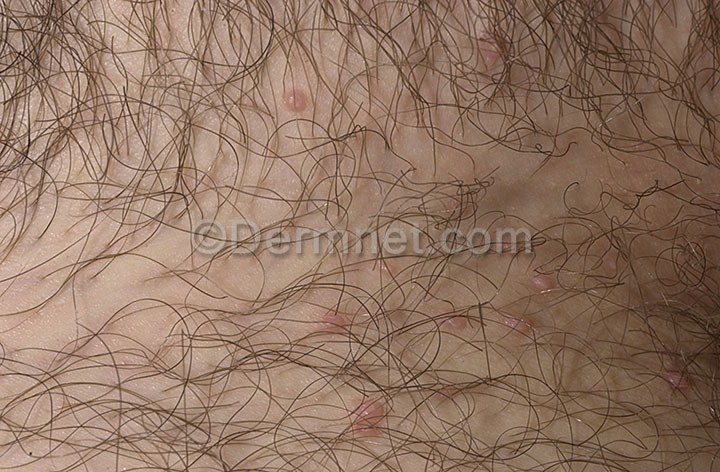
Disease: Herpes HPV and other STDs Photos